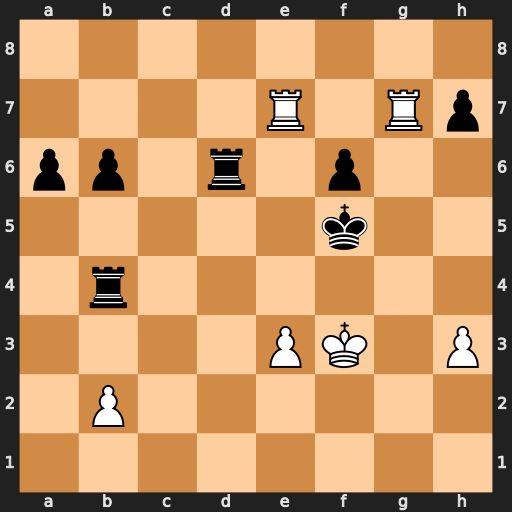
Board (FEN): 8/4R1Rp/pp1r1p2/5k2/1r6/4PK1P/1P6/8
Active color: w
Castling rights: -
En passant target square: -
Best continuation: e4+ Rxe4 Rxe4